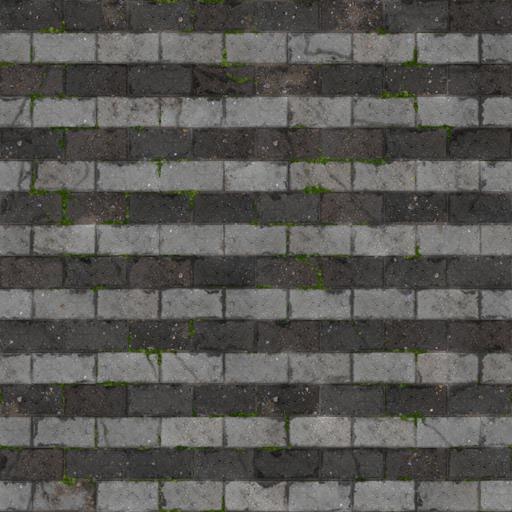
Tags: old pavement paving stones road